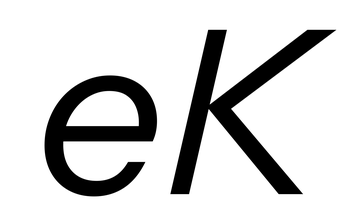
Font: InstrumentSans-Italic_Italic